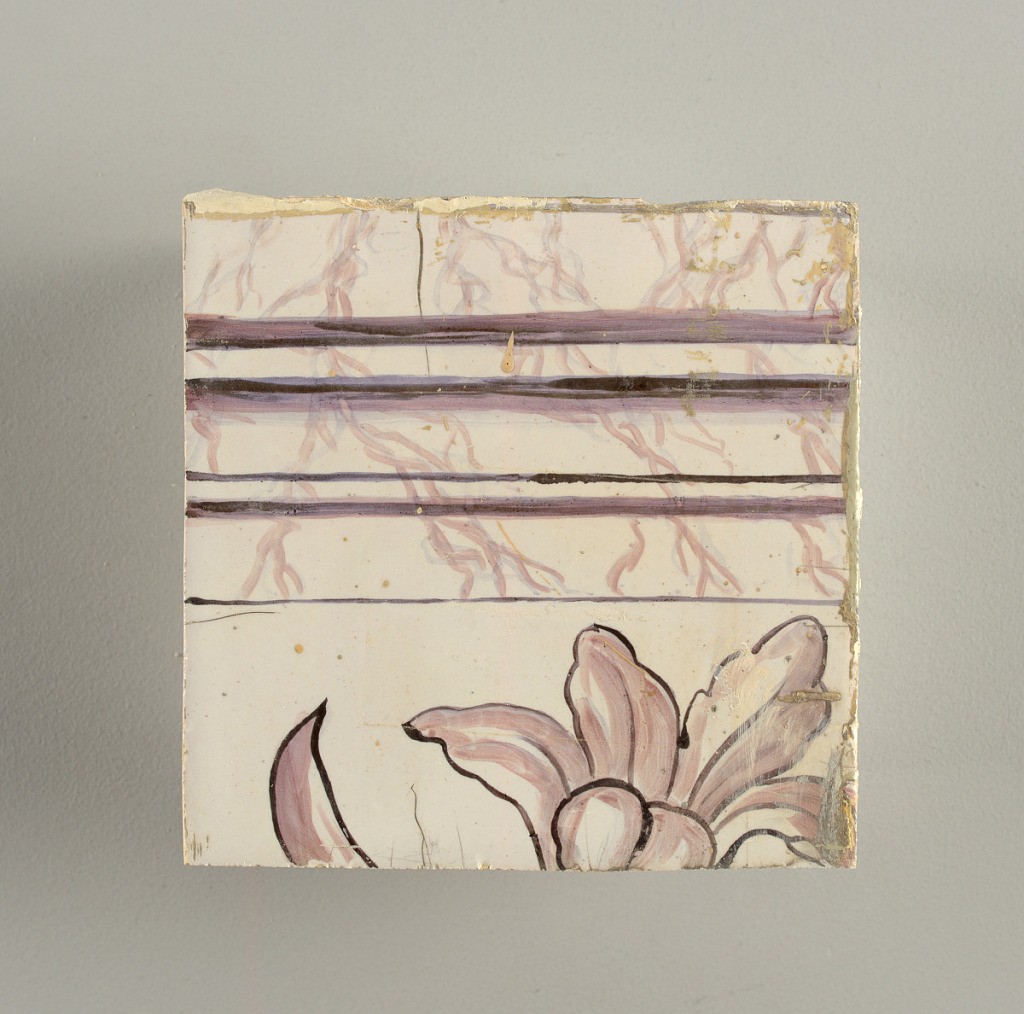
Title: Wall facing
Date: ca. 1725
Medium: tin-glazed earthenware, underglaze
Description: Running design for a frieze or a dado, composed of scrolls of foliage and strapwork, and four repeating motifs--a seated woman in a small upright oval medallion, a putto seated on a rocailled base, and strapwork in axial pattern.  The various panels, A to F, show various repeats of the same design, all being five tiles high and a varying number of tiles wide.